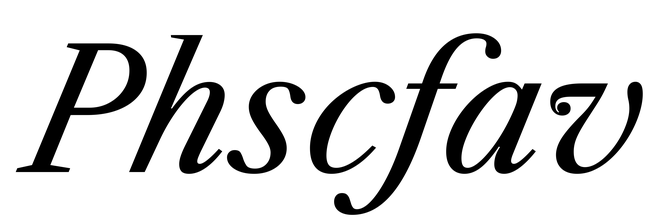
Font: LibreCaslonText-Italic_Italic